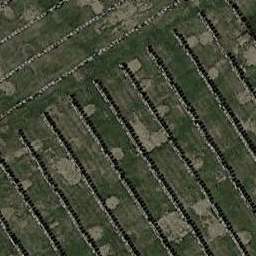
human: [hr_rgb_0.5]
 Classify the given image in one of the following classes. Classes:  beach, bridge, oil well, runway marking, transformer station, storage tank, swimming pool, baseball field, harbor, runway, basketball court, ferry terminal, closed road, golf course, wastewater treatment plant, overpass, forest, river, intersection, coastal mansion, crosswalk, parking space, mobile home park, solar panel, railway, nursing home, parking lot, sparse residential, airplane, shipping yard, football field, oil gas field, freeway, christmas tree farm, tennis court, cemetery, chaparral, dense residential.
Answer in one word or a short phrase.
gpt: cemetery